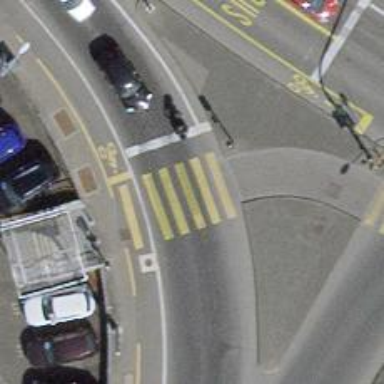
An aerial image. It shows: Crossing with zebra markings controlled by traffic signals.